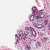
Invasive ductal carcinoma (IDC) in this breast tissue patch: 0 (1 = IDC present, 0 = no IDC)